Question: I am trying to locate "Login" button for this website link-<URL> but the xpath of the Login button keeps on changing. I am mentioning the xpaths which i had used
-First XPath-
'''
html/body/form/table/tbody/tr/td/table[3]/tbody/tr/td/div[2]/table/tbody/tr[7]/td/div[2]/input,
'''
Second XPath-
'''
html/body/form/table/tbody/tr/td/table[3]/tbody/tr/td/div[2]/table/tbody/tr[8]/td/div[1]/input
'''
but when i tried to locate it for third time it again changed to
'''
.//*[@id='contact_']/tbody/tr/td/table/tbody/tr/td[1]/table/tbody/tr[7]/td/div[2]/input
'''
HTML Code -
'''
<tbody>
<tr>
<tr>
<tr>
<tr>
<tr>
<tr>
<tr>
<td class="font_11" valign="top" bgcolor="#FFFFFF">
<div style="float:left">
<div style="float:left; margin-left:10px;">
<input width="54" type="image" height="23" border="0" value="" name="submit" src="https://media4.monsterindia.com//monster_2012/btn_login.jpg"/>
</div>
'''
In the HTML Code the number of tr is changing from 7 and 8 also the div is changing from 1 and 2
I am attaching the screen shot of the entire HTML code
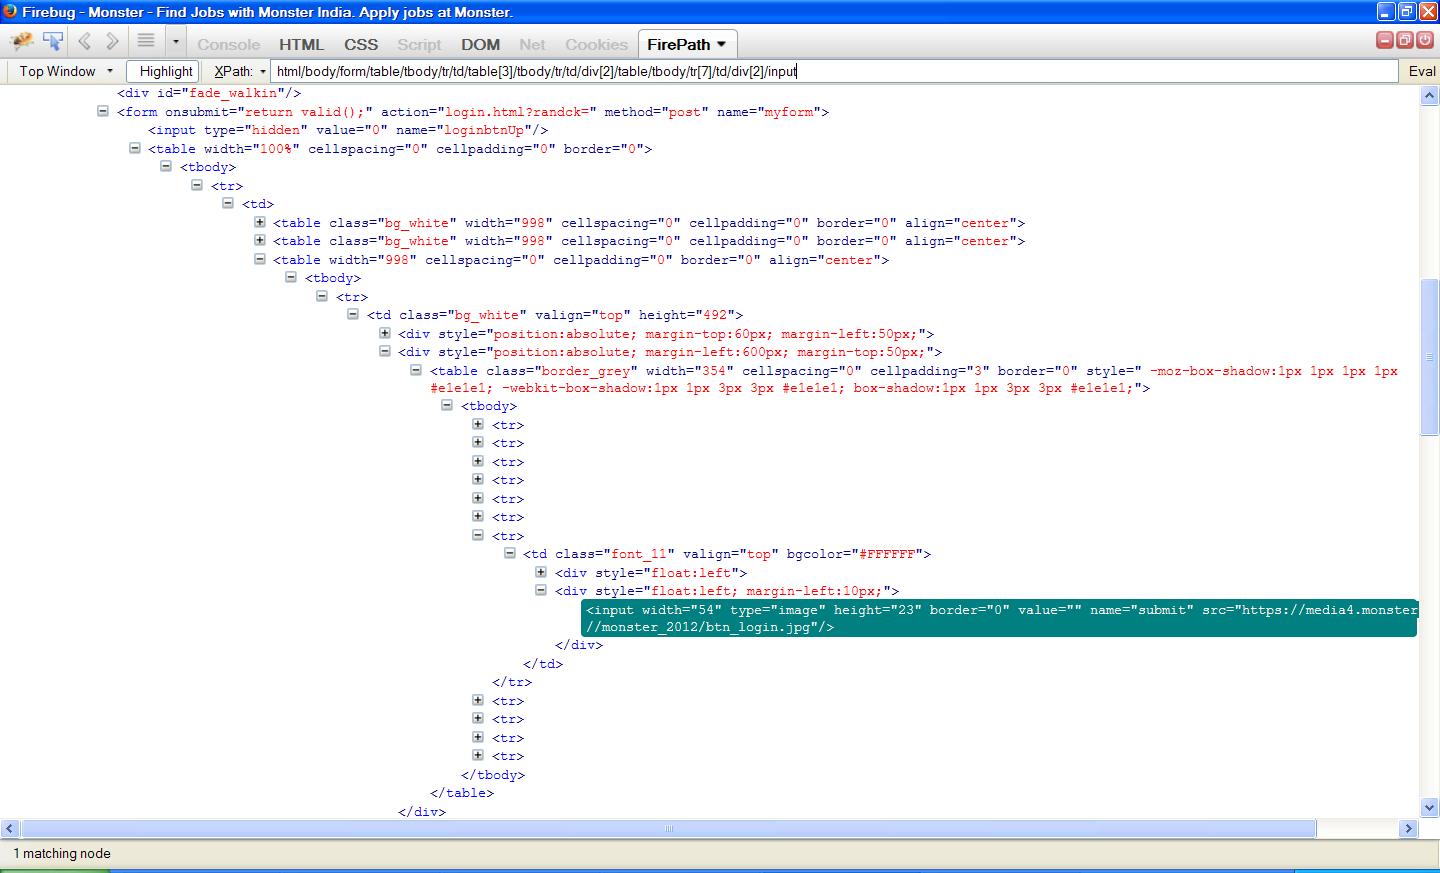
Answer: It very bad practise to use absolute xpath in automation to locate element.Instead of using absolute xpath you can use relative xpath.
Login button locators
xpath
'''
By.xpath("//input[@name='submit']")
'''
cssSelector
'''
By.cssSelector("[name='submit']")
'''